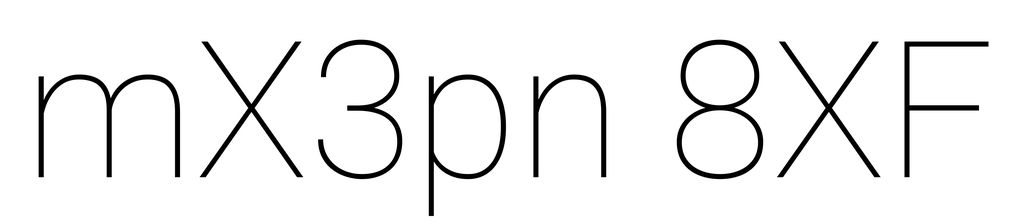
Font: Roboto_Thin